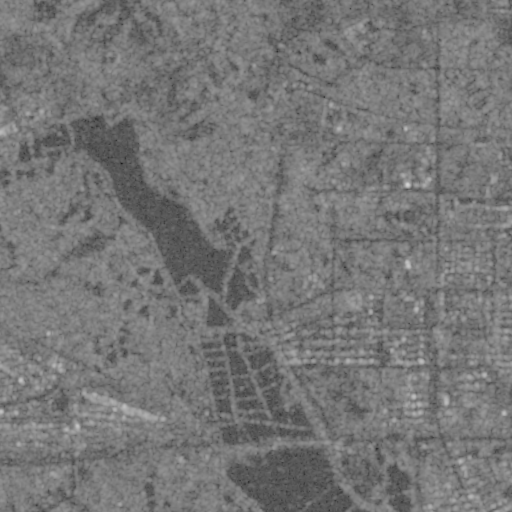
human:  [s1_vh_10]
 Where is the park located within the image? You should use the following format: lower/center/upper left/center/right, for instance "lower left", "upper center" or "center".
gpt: The park is located in the lower right of the image.
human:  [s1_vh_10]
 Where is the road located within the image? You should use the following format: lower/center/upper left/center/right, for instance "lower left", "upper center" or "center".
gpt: There is no road in the image.

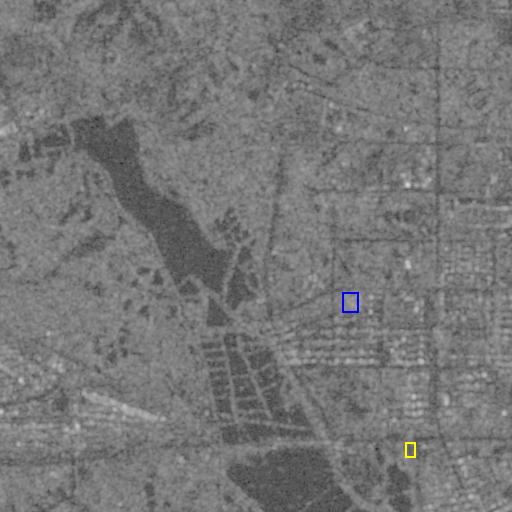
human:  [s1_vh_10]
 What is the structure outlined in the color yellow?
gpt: The structure outlined in yellow is a park.
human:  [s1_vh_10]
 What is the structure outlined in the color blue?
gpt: The structure outlined in blue is a power substation.
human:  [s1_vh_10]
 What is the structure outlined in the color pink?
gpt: There is no pink outline.